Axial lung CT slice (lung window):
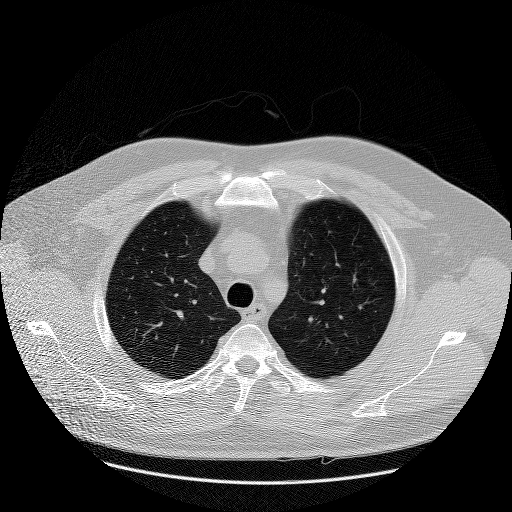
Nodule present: no